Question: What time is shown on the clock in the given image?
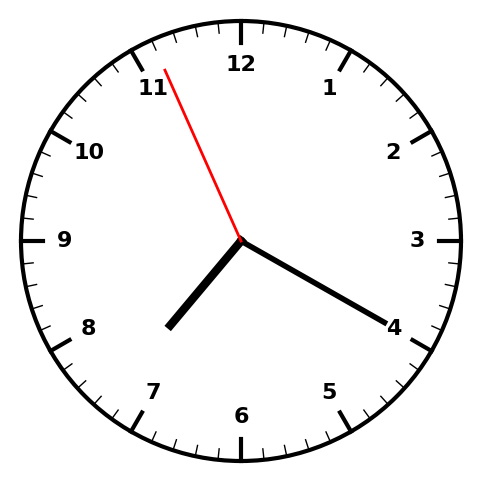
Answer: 07:19:56